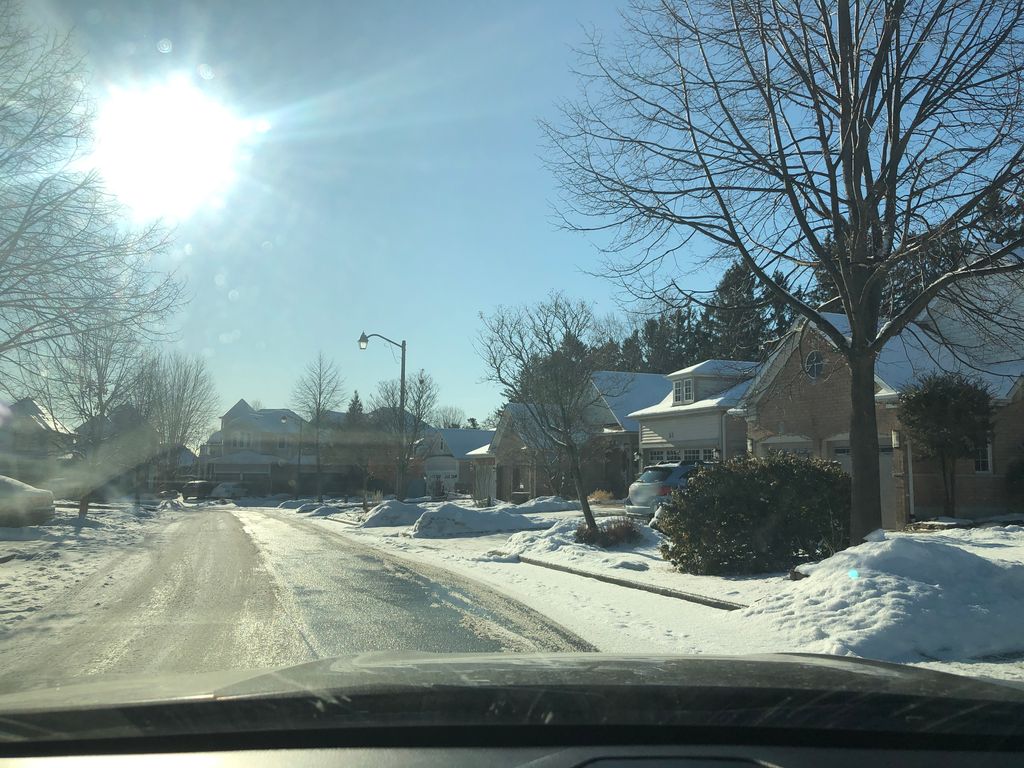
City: toronto